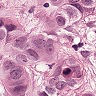
Metastatic tissue present: yes